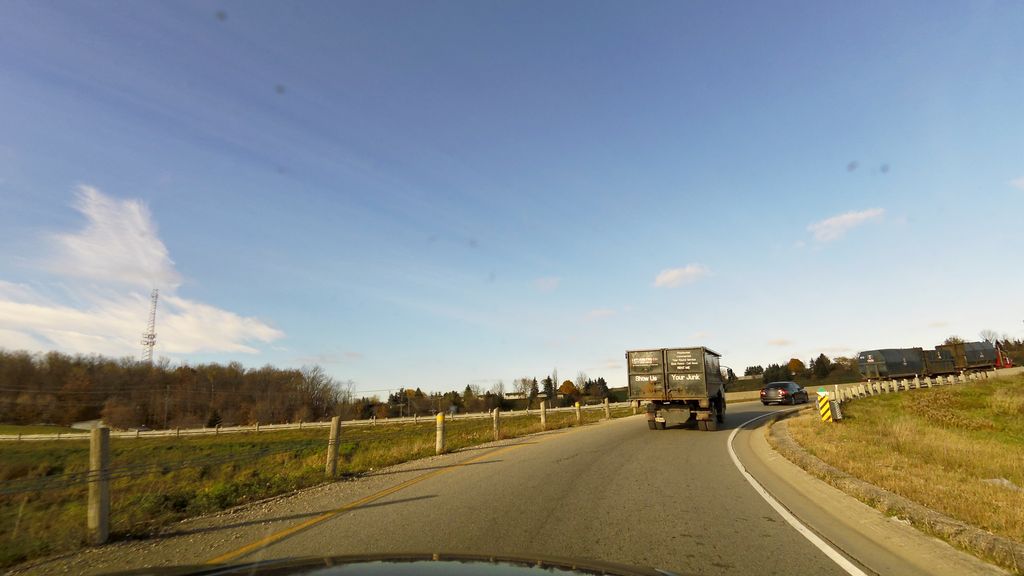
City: kitchener-waterloo